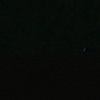
Label: space